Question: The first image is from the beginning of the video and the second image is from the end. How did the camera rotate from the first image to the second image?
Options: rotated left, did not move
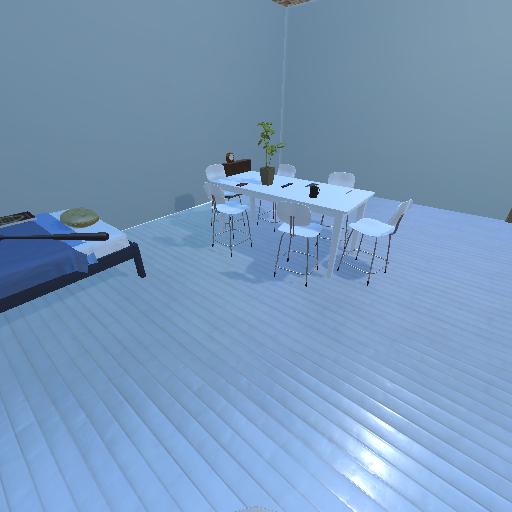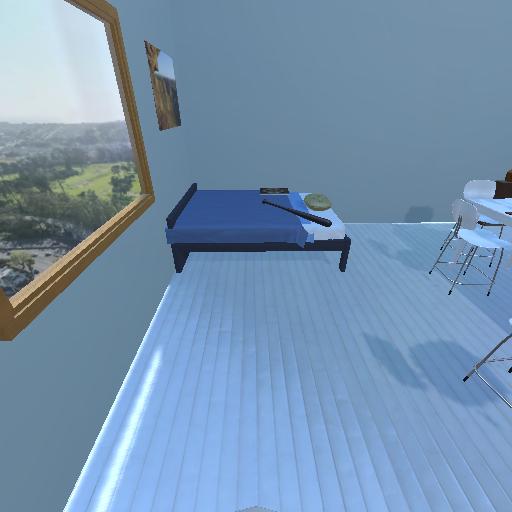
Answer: rotated left